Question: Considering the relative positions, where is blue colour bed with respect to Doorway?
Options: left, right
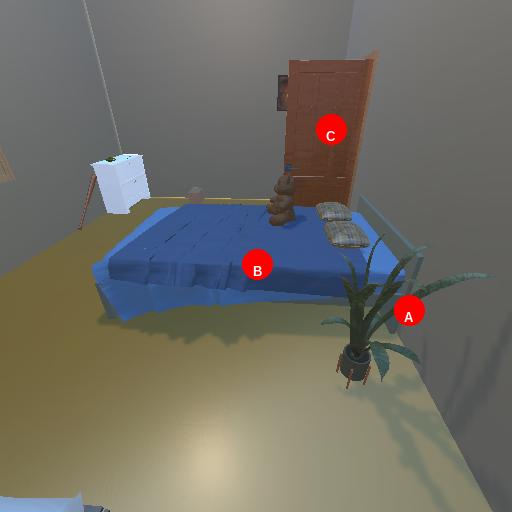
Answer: left